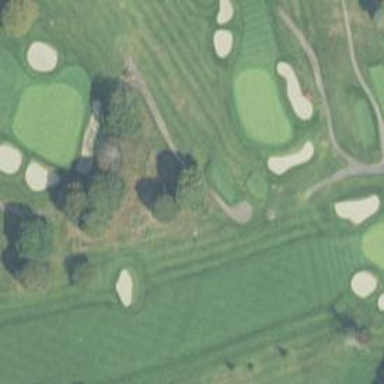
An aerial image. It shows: Golf fairway surrounded by grass.